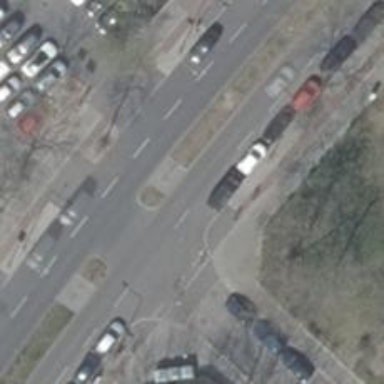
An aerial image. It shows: Unmarked crossing with pedestrian island.